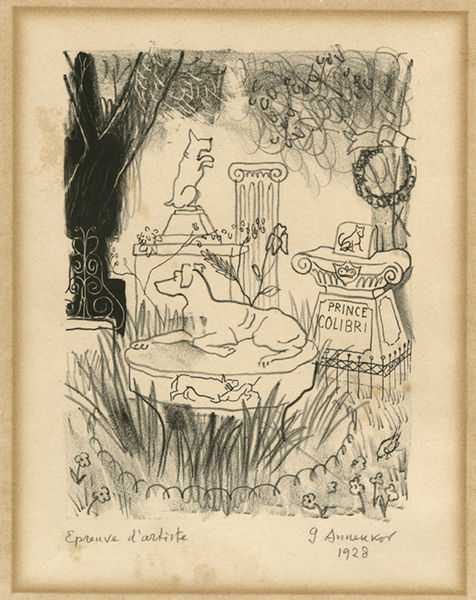
Titel: The Dog Cemetery in Paris, The Dog Cemetery in Paris
Künstler: Iurii Pavlovich (Georges) Annenkov
Standort: Amherst (Massachusetts, USA)
Institution: Mead Art Museum, Amherst College
Schlagwörter: column, white, black, flowers, print, tree, grass, drawing, black and white, dog, dogs, sketch, statue, wreath, 1928, trophies, pedistal